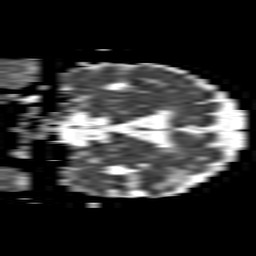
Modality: ADC
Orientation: coronal
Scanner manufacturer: philips
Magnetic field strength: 1.5 T
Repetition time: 3.516 s
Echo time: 0.07117 s